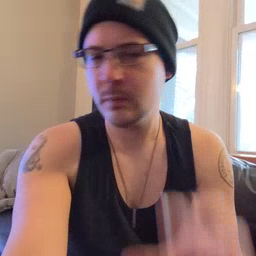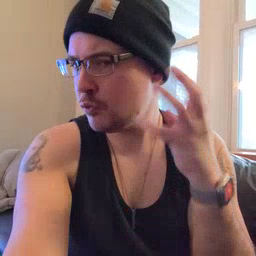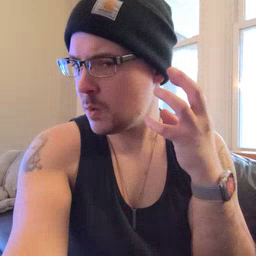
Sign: radio